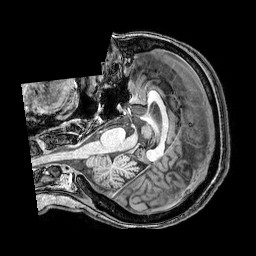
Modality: T1w
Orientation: axial
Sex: female
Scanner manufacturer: philips
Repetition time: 0.008217 s
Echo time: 0.00376 s